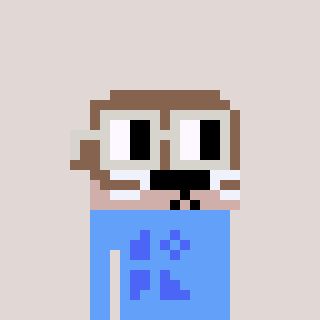
a pixel art character with square light gray glasses, a otter-shaped head and a blue-colored body on a warm background